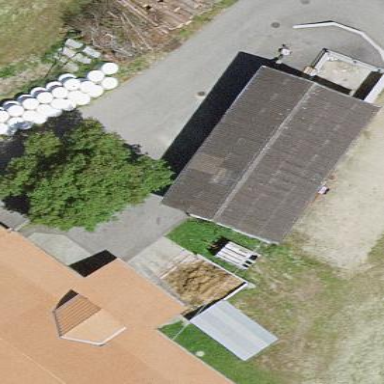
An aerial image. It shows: Barn.